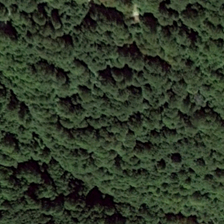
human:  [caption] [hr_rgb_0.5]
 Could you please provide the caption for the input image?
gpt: a very big forest .

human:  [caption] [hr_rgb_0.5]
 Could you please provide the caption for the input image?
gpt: this piece of the forest is green and dense .

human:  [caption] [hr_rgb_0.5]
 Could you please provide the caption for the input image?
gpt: this piece of the green forest is dense .

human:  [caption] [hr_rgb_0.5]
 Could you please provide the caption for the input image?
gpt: it is dark green and light green .

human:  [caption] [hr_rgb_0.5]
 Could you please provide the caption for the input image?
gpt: this piece of the forest is green and dense .